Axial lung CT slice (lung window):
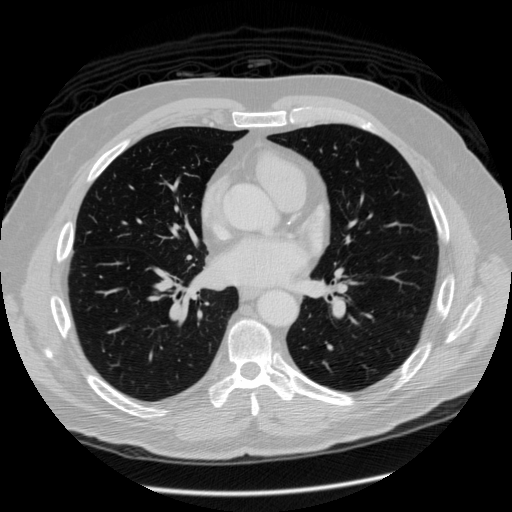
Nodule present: no